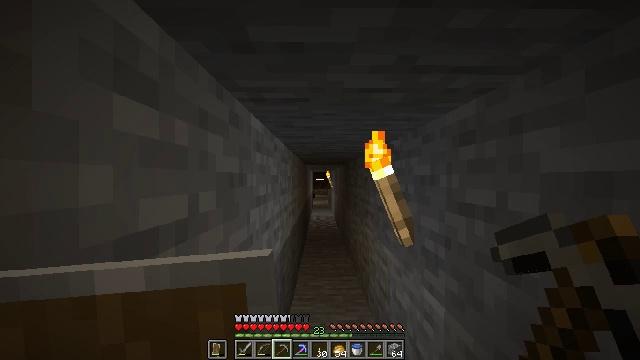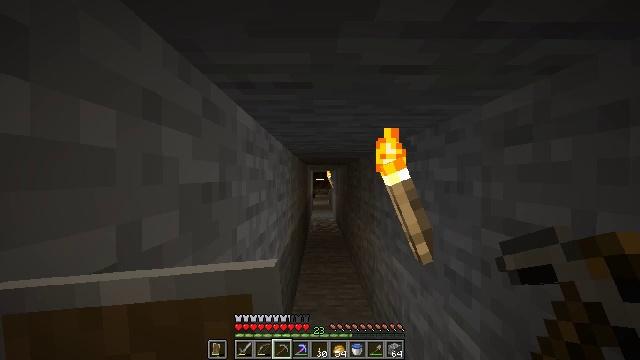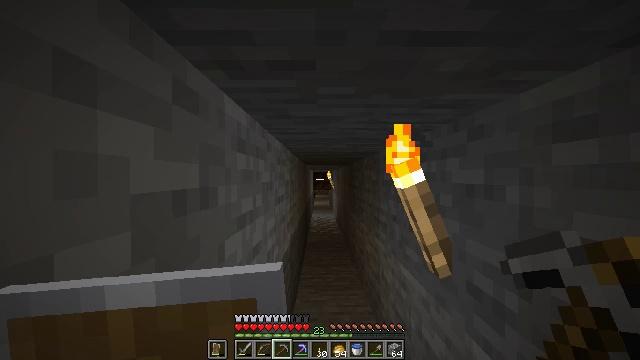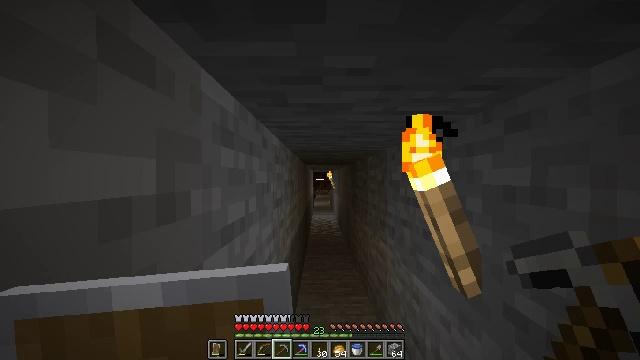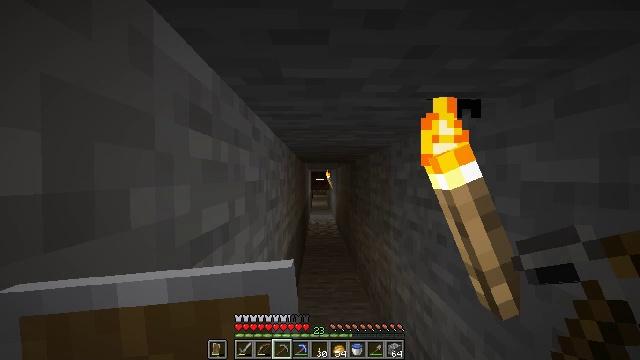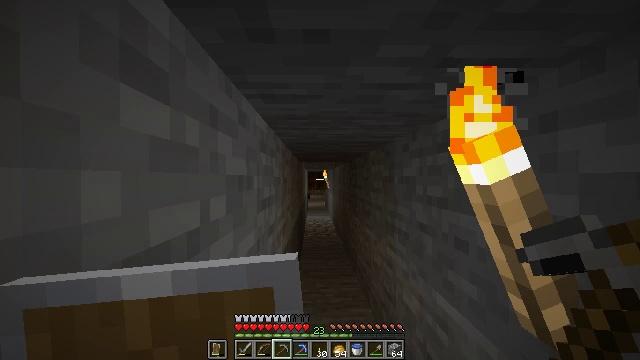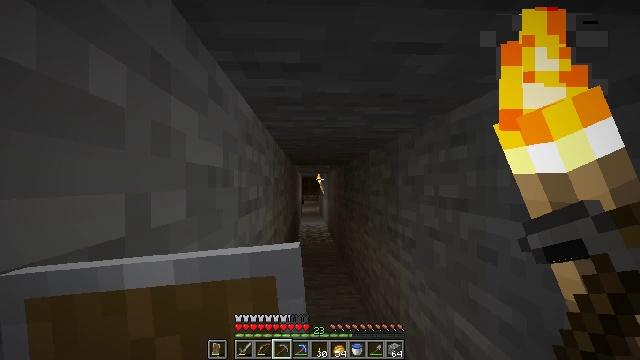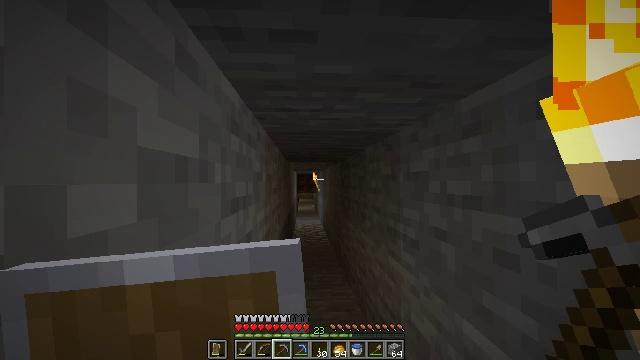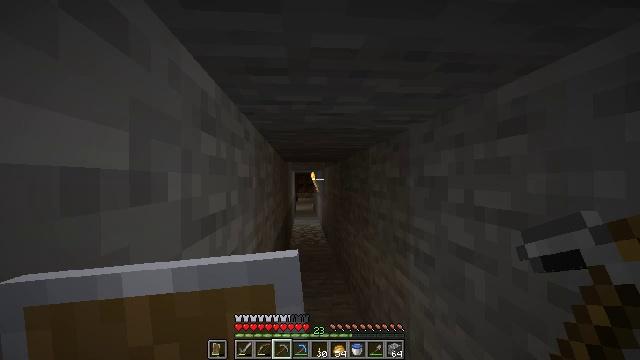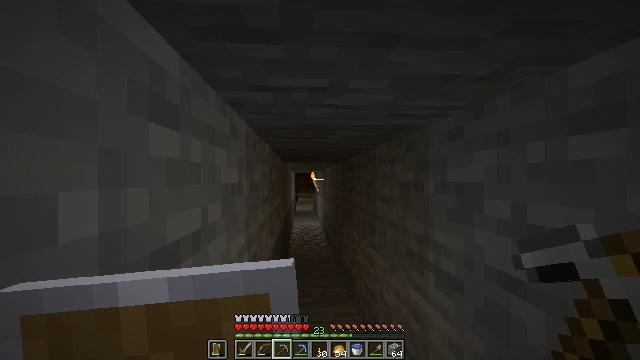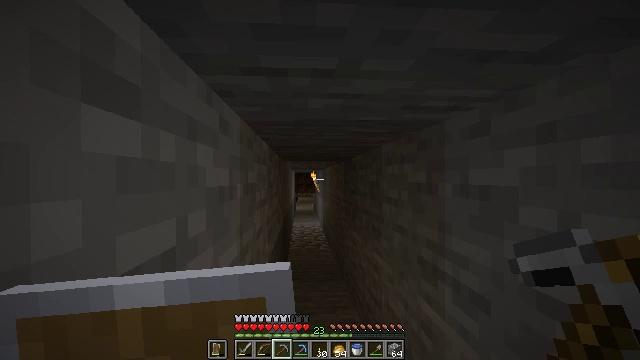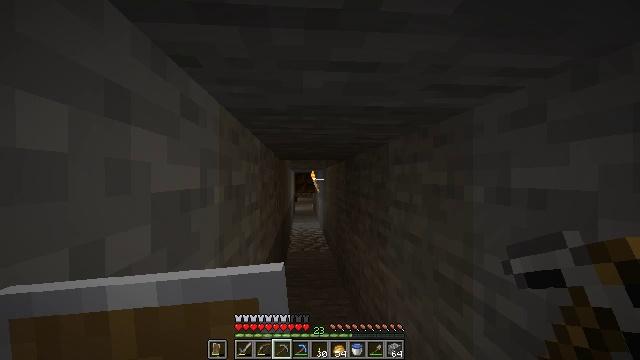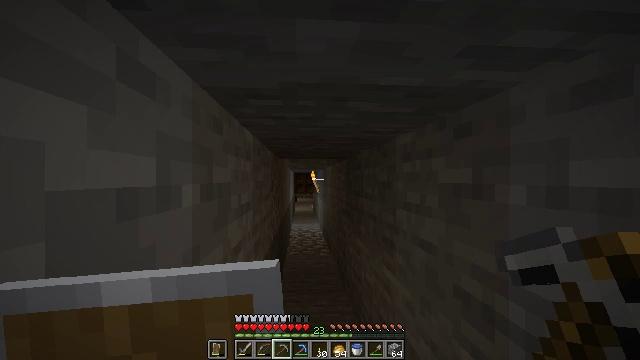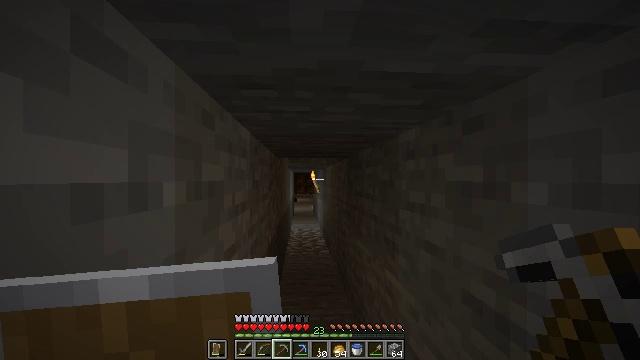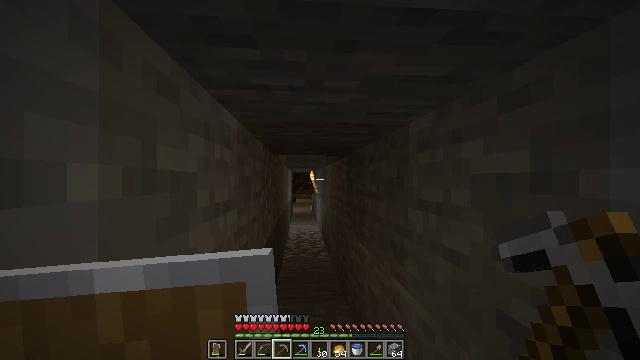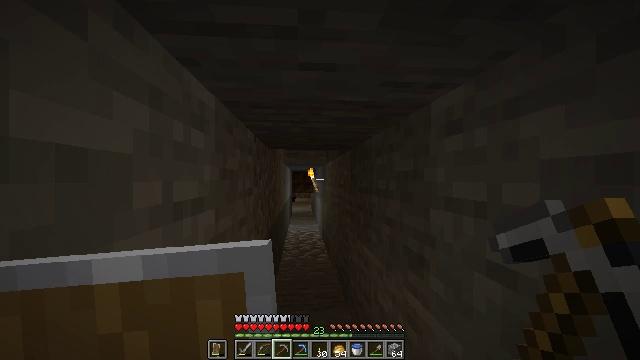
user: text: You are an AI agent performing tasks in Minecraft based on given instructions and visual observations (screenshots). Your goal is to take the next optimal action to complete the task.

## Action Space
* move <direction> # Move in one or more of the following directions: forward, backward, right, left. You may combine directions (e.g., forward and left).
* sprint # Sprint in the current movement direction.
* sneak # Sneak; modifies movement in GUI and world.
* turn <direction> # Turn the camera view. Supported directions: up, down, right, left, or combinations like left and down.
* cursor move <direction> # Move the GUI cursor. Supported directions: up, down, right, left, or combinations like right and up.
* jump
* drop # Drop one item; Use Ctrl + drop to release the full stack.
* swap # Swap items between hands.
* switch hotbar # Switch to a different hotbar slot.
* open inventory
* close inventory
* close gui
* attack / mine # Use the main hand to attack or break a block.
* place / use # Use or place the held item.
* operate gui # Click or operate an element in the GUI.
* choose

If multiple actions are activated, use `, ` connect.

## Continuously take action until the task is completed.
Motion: motion action
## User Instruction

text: Retrieve the dark oak trapdoor into your inventory.
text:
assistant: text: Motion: move forward
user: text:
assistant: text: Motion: move forward
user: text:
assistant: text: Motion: move forward
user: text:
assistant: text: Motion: move forward
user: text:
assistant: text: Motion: move forward
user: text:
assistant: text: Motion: move forward, turn right and up
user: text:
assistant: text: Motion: move forward, turn right
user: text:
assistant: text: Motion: move forward
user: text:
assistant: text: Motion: move forward and move left
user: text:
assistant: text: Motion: move forward and move left
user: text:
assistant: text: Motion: move forward and move left
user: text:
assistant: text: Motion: move forward and move left
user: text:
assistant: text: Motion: move forward
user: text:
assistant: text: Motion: move forward
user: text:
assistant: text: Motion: move forward
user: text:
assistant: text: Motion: move forward
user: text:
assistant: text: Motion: move forward
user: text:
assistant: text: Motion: move forward and move left
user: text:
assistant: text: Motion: move forward and move left
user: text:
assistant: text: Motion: move forward and move left
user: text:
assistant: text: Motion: move forward and move left, turn right and up
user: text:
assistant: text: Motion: move forward and move left, turn right and up
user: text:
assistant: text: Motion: move left, turn right and down
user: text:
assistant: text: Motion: move back, turn right and down
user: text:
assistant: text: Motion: move back and move left
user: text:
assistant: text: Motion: move back and move left, turn left and up
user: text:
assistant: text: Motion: move back and move left
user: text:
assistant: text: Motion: move back
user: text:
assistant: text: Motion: move back
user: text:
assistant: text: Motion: move back